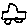
Label: car